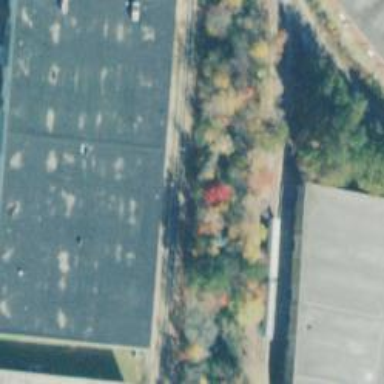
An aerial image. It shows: Warehouse building.